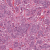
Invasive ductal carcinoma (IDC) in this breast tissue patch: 1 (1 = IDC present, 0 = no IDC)